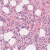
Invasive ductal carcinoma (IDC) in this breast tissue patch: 1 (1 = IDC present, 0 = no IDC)